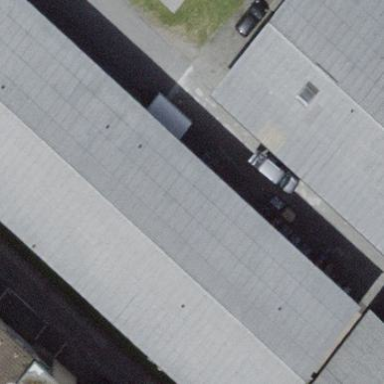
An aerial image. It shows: Commercial building.